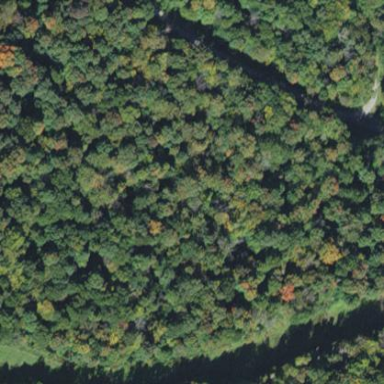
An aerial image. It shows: Lush woodland area covered with trees.